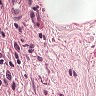
Metastatic tissue present: no